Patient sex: F
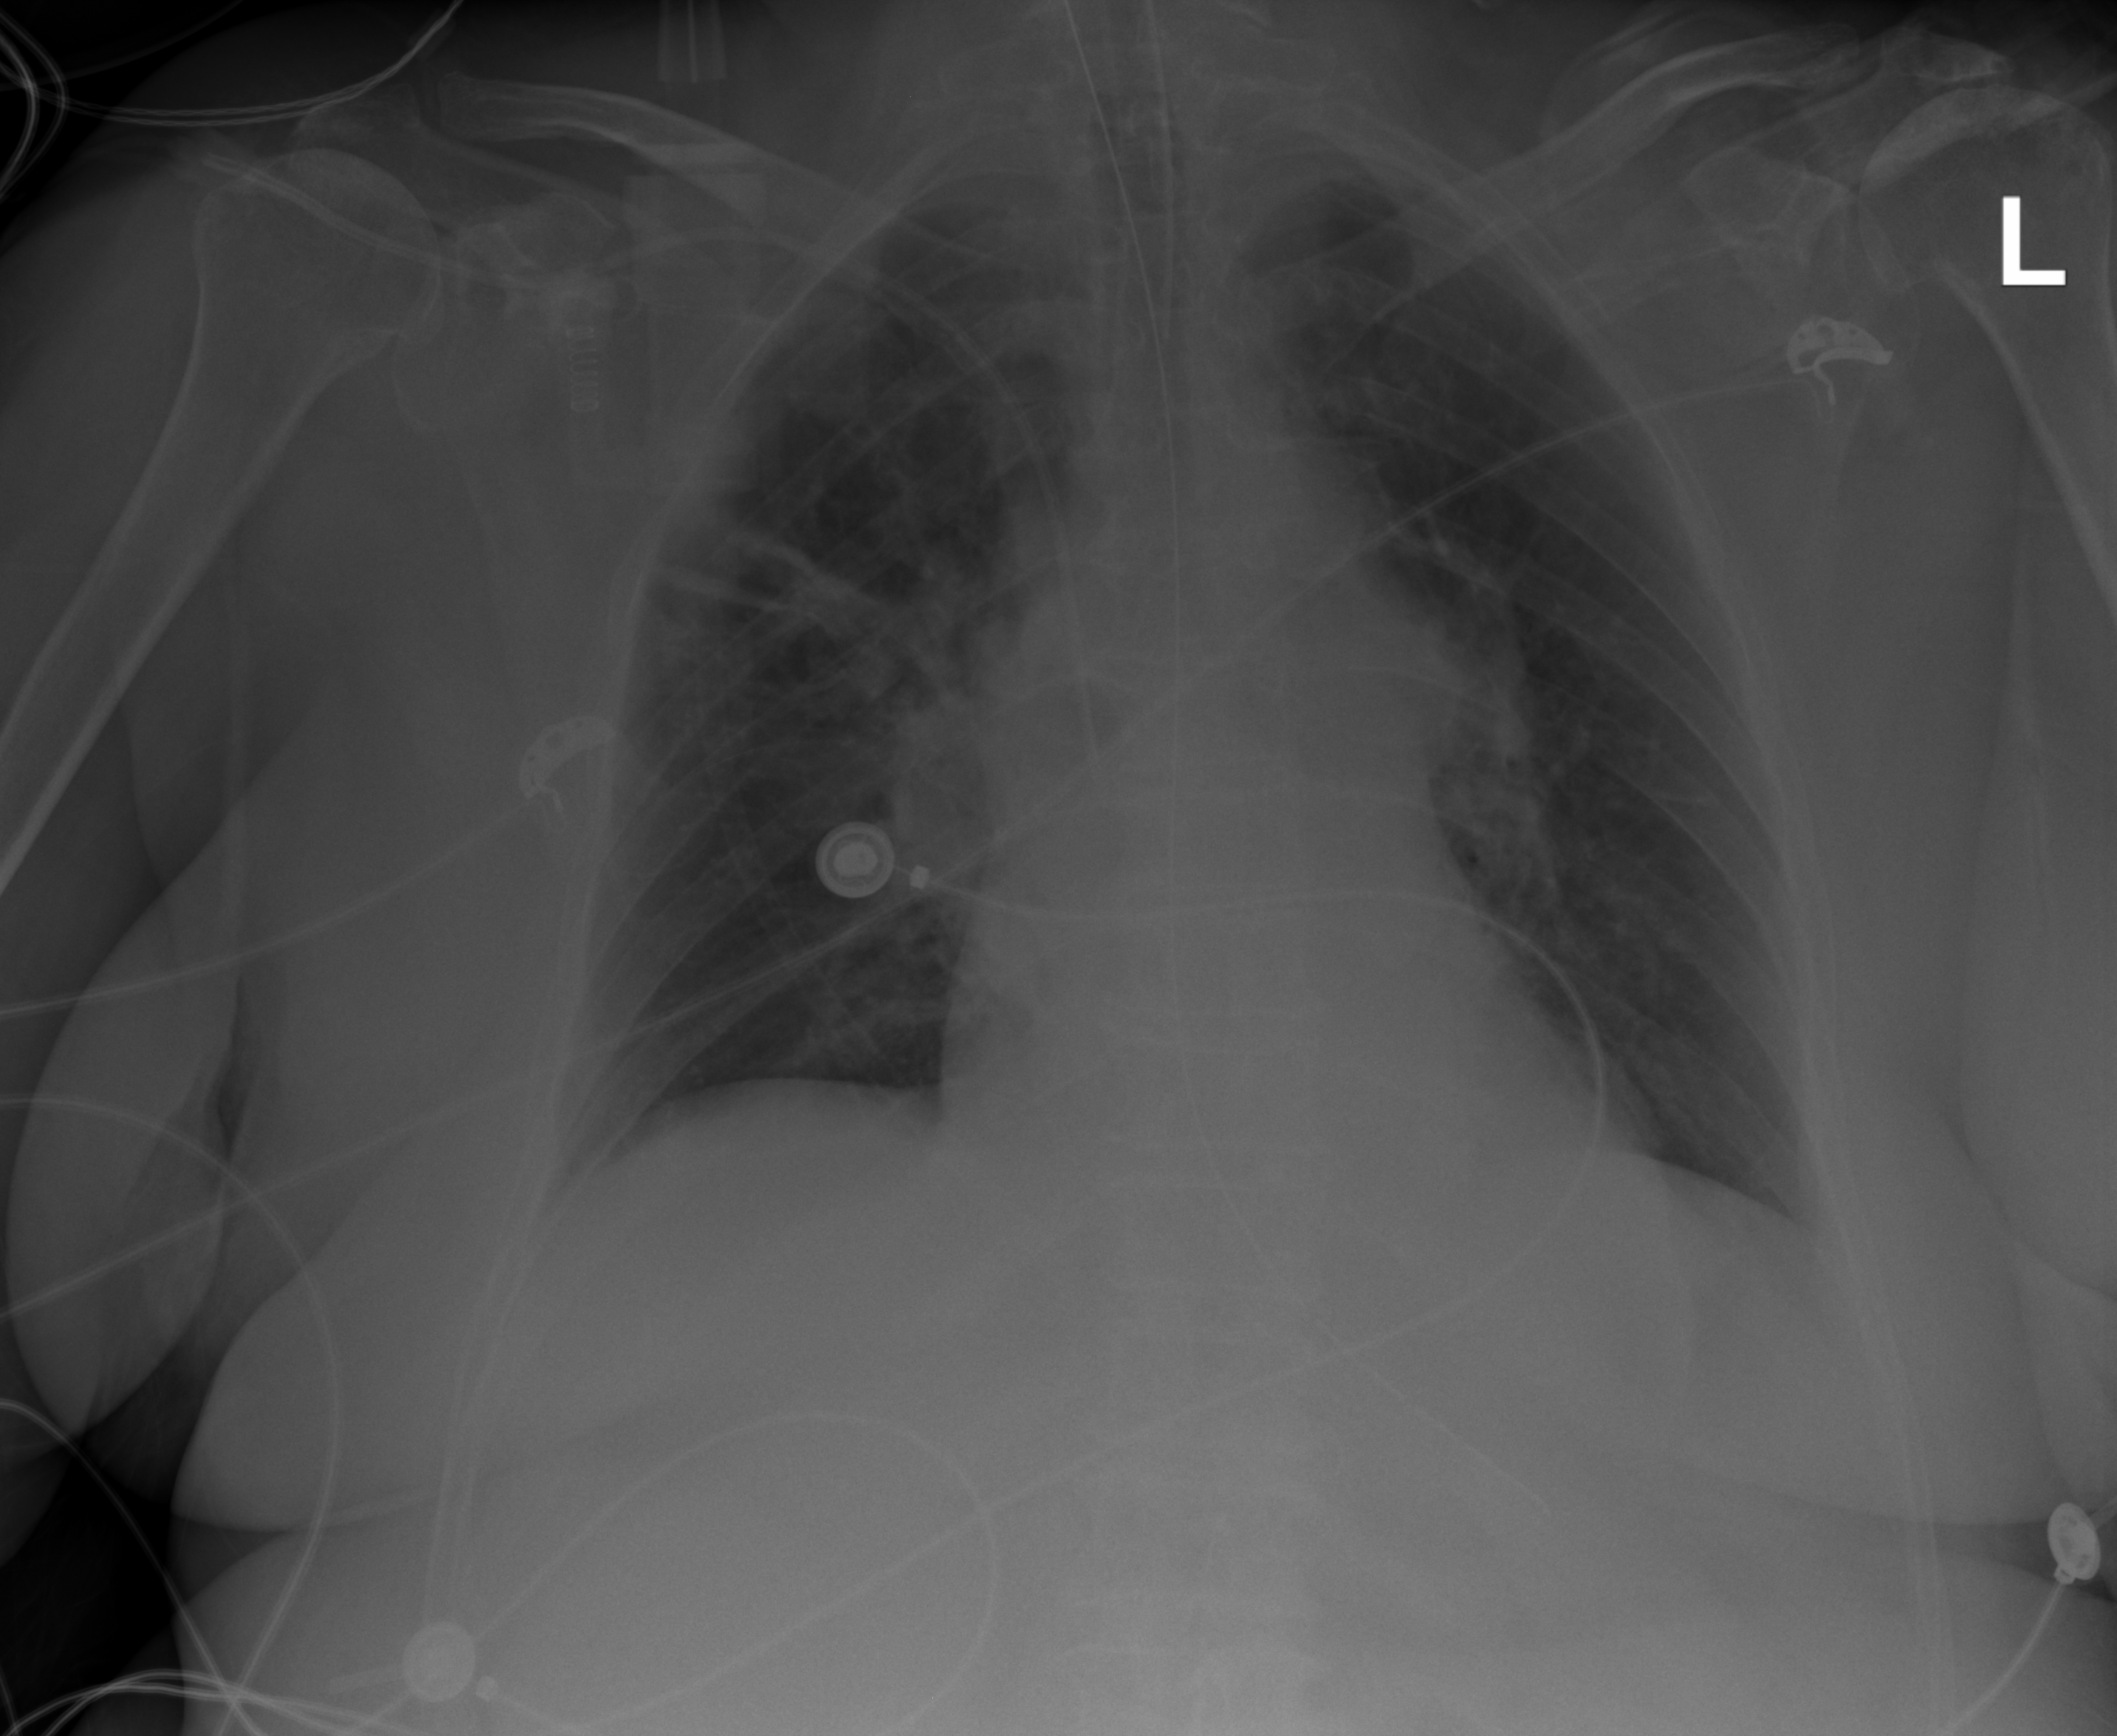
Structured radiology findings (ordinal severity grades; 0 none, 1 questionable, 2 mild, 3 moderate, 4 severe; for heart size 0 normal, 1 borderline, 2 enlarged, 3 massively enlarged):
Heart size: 0
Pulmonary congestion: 0
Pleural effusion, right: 0
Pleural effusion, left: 0
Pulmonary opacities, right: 2
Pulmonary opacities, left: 1
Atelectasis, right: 2
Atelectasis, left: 2